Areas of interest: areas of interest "YueTong CNC"
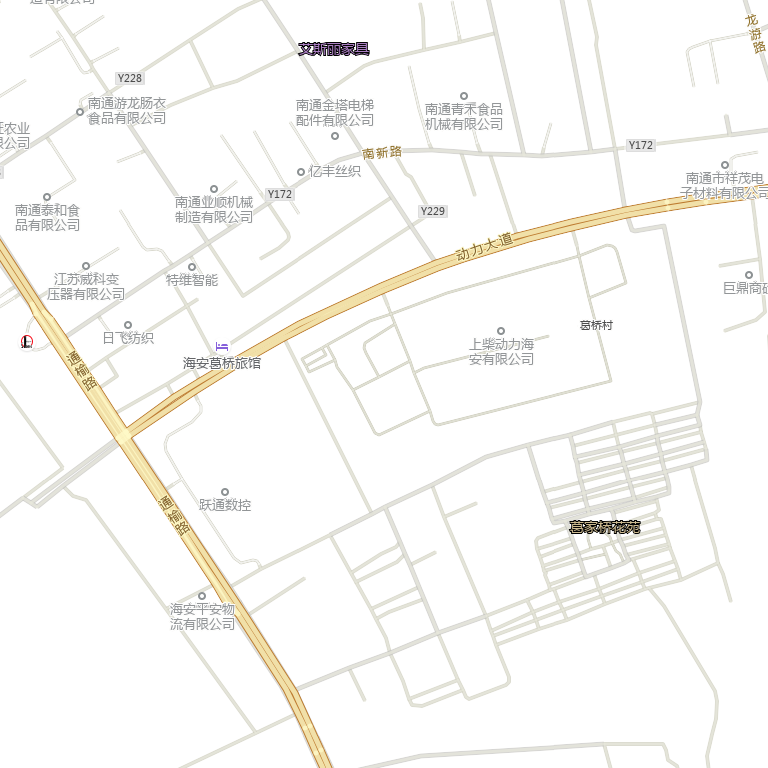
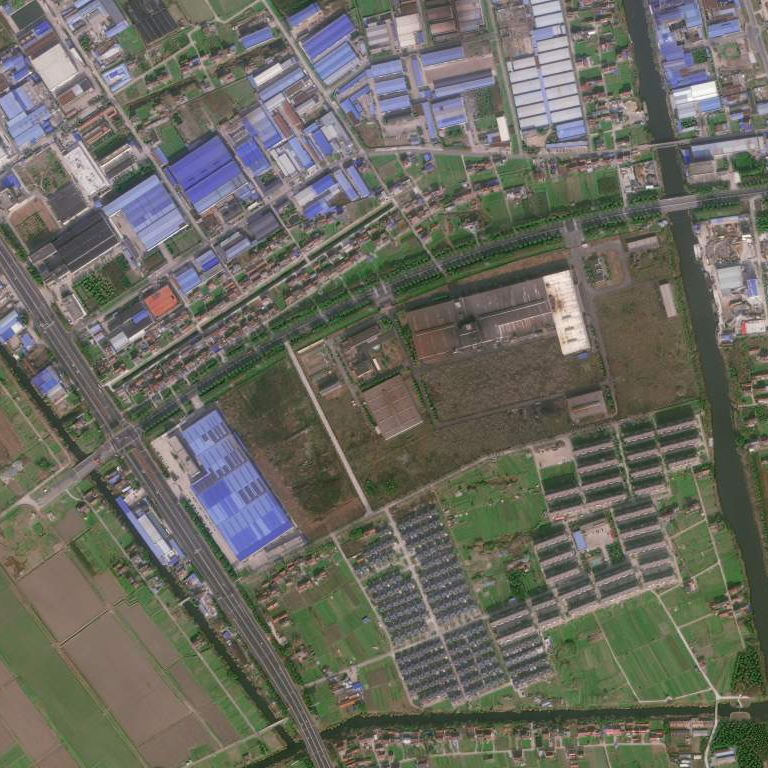